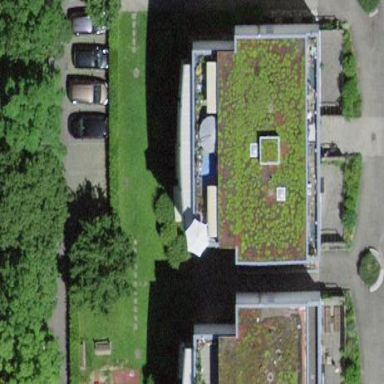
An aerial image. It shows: Flat-roofed apartment building.